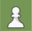
Piece: wP